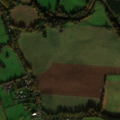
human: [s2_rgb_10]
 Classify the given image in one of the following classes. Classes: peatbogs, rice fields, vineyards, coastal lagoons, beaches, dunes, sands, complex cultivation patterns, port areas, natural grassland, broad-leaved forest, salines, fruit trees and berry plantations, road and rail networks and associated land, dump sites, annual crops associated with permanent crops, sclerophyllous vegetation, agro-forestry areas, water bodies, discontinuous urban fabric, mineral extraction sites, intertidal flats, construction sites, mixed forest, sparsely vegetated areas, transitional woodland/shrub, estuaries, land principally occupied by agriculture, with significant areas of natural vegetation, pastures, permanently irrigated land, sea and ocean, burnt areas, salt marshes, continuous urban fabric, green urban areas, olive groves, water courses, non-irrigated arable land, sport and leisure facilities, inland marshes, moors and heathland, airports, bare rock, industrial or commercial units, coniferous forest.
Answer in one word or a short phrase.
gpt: non-irrigated arable land, pastures, land principally occupied by agriculture, with significant areas of natural vegetation, broad-leaved forest